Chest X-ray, PA view. Patient: 29 years old, sex F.
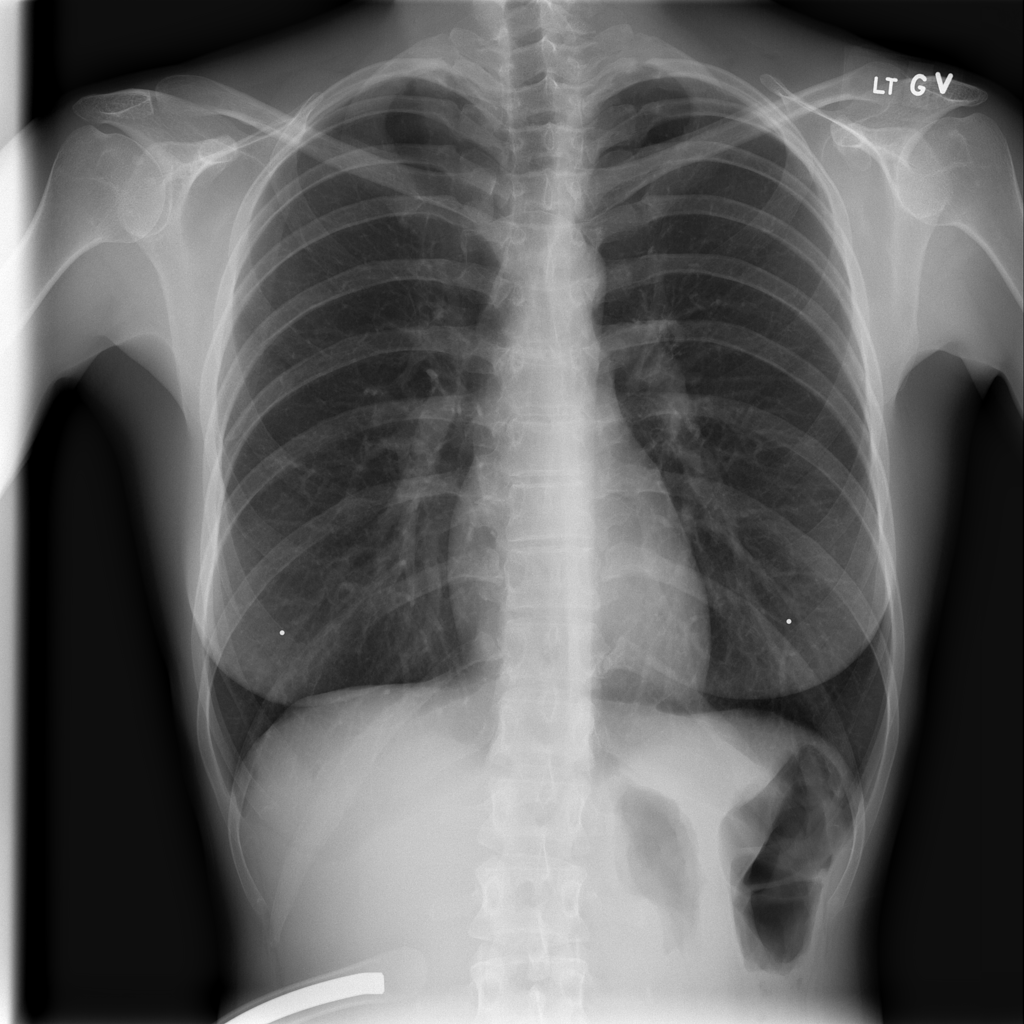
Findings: No Finding